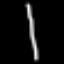
Label: line